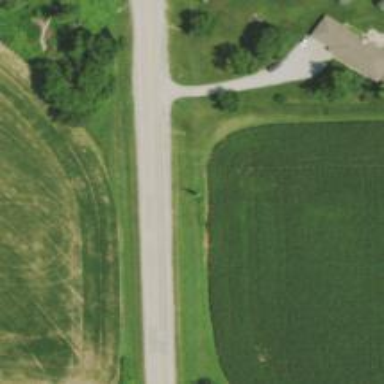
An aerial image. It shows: Asphalt road classified as tertiary.